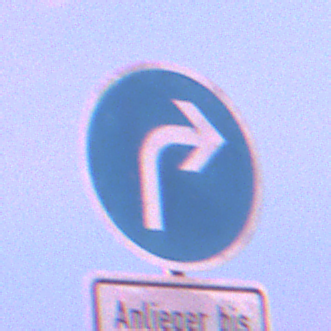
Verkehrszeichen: VorgeschriebeneFahrtrichtungRechts
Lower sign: SonstigeFahrzeugePersonengruppenFrei3
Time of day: Dawn
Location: Outdoor (Nature)
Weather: PartlyCloudy
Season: NotSpecified
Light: Natural